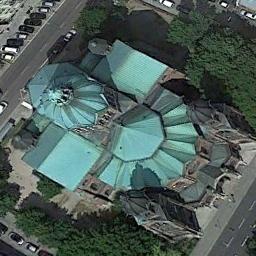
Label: church